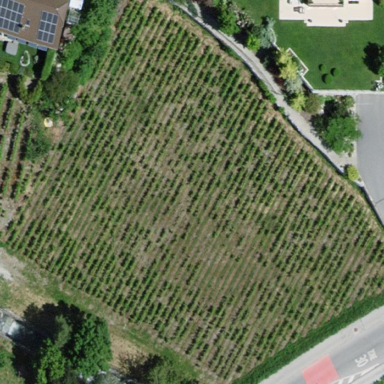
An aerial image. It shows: Vineyard.